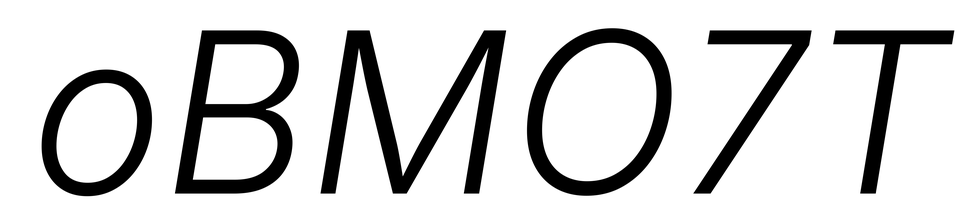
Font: Inter-Italic_Light_Italic